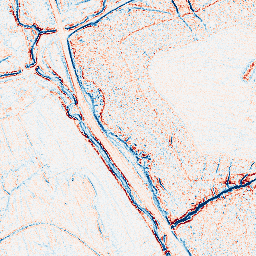
Category: edge_preserving
Decomposition family: anisotropic_diffusion
Decomposition parameters: iterations: 5
kappa: 50
gamma: 0.1
Upsampling method: quintic
Upsampling parameters: scale: 2
Upsampling scale: 2